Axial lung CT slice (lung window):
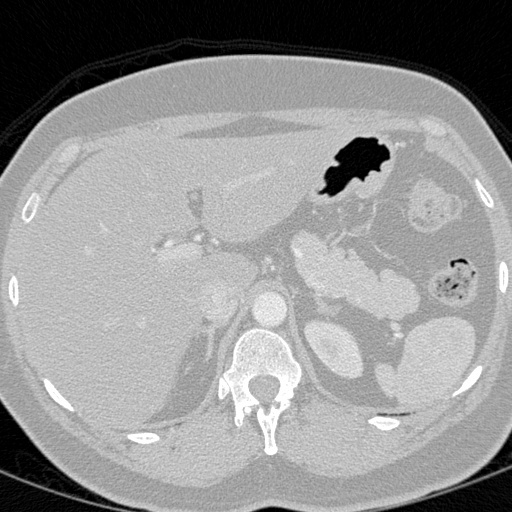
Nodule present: no